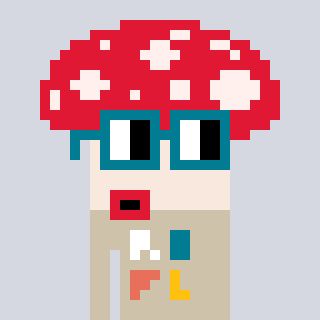
a pixel art character with square dark green glasses, a mushroom-shaped head and a bege-colored body on a cool background